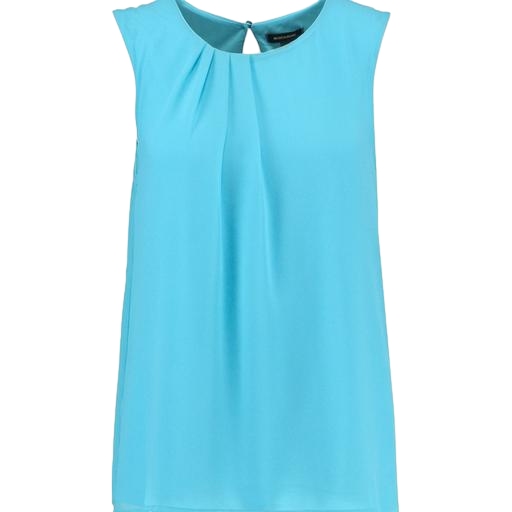
blue twist-neck sleeveless top, blue pleated-front georgette top, blue pleat front v-neck sleeveless blouse, white background